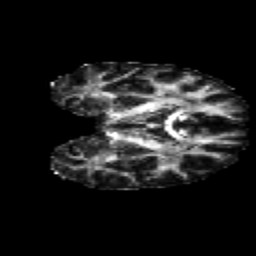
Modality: FA
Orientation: coronal
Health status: healthy
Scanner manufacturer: philips
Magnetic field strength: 3 T
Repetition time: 9.75 s
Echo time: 0.092 s